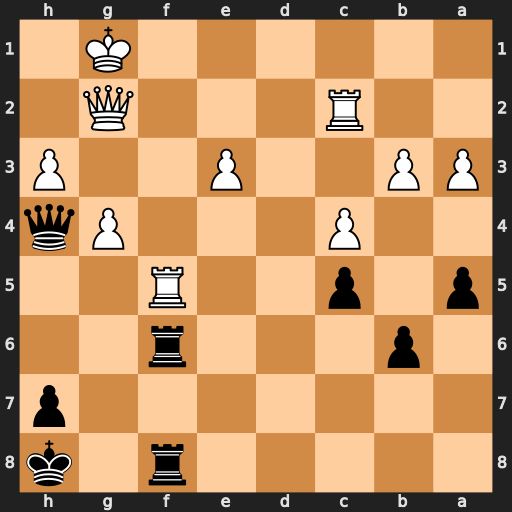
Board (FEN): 5r1k/7p/1p3r2/p1p2R2/2P3Pq/PP2P2P/2R3Q1/6K1
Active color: b
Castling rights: -
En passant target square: -
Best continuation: Rxf5 gxf5 Rg8 Kh2 Rxg2+